Question: I've googled, seen examples, other questions here, MSDN and Downloaded Example code. I cannot figure out what is wrong with this.
'''
// setting up the memory DC and selecting in the bitmap
HDC hdc = GetDC(hWnd);
HDC hdcMem = CreateCompatibleDC(hdc);
ReleaseDC(hWnd, hdc);
HBITMAP hbmOld = (HBITMAP)SelectObject(hdcMem, bitmap.hbmLogo);
// setting up the blend function
BLENDFUNCTION bStruct;
bStruct.BlendOp = AC_SRC_OVER;
bStruct.BlendFlags = 0;
bStruct.SourceConstantAlpha = 255;
bStruct.AlphaFormat = AC_SRC_ALPHA;
// try
BOOL check = AlphaBlend(buffer.getBufferDC(), 0, 0, bitmap.bmLogo.bmWidth, bitmap.bmLogo.bmHeight, hdcMem, 0, 0, bitmap.bmLogo.bmWidth, bitmap.bmLogo.bmHeight, bStruct);
if (check == FALSE) MessageBox(0,0,0,0);
// this is how I load the bitmap, it is a resource.
bitmap.hbmLogo = LoadBitmap(GetModuleHandle(NULL), MAKEINTRESOURCE(IDB_LOGO_0));
if (bitmap.hbmLogo == NULL) { MessageBox(NULL, "Could not read the logo bitmap.", "Error", MB_OK); return false; }
GetObject(bitmap.hbmLogo, sizeof(bitmap.bmLogo), &bitmap.bmLogo);
'''
I use the message box to quickly check the result. Check always returns TRUE. The bitmap and its dimensions are correct.
I've tried it over different background colors, alpha values, and still nothing, replacing that with BitBlt or TransparentBitBlt, no problem, the logo displays. All my attempts with the AlphaBlend function has resulted in no change. The logo does not appear, even for a second, on the screen.
Any ideas?
Thanks.

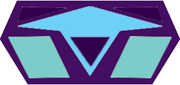
Answer: Found the solution after looking closer at an example.
I set the BLENDFUNCTION as a global, and in the WM_CREATE message I used:
'''
m_bf.BlendOp = AC_SRC_OVER;
m_bf.BlendFlags = 0;
m_bf.SourceConstantAlpha = 100; // any 0 to 255
m_bf.AlphaFormat = 0;
LoadBitmapsFromResource();
'''
and it is now working.